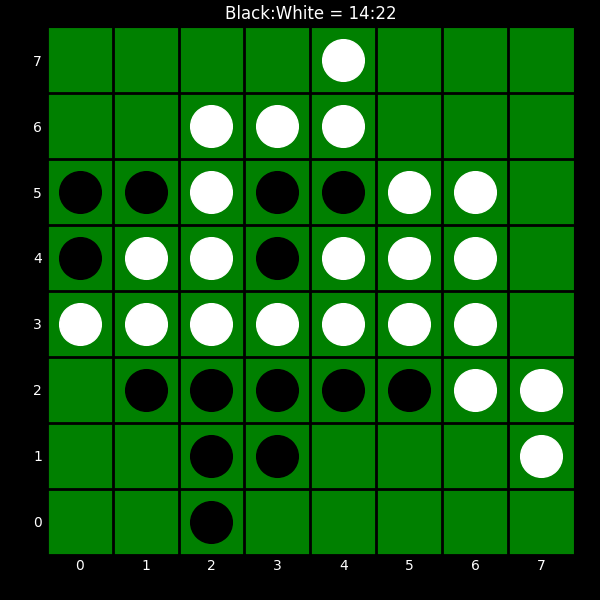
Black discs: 14
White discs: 22